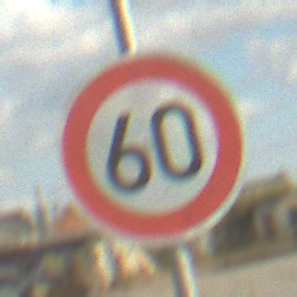
Verkehrszeichen: Geschwindigkeit60
Umgebung: Outdoor, RoadRail
Tageszeit: MorningAfternoon
Wetter: PartlyCloudy
Licht: Natural
Jahreszeit: NotSpecified
Kontrast: HighContrast